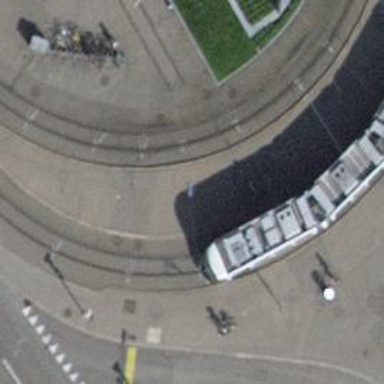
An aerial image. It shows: Tram railway with one track and electrified contact line.